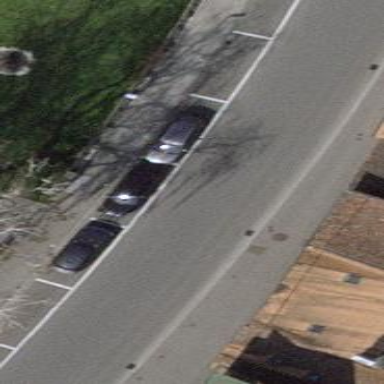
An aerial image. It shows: Street side parking area.